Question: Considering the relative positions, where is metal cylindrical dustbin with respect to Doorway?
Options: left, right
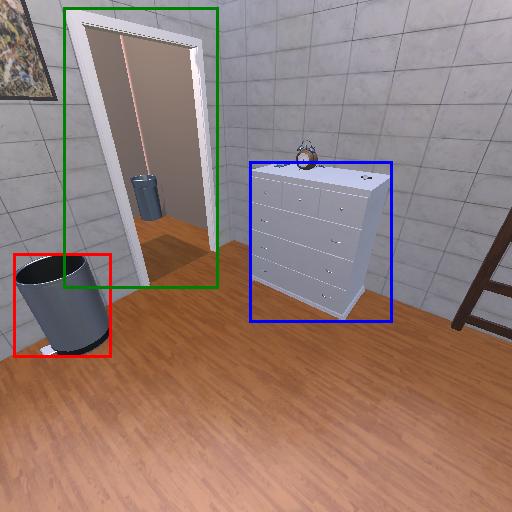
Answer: left